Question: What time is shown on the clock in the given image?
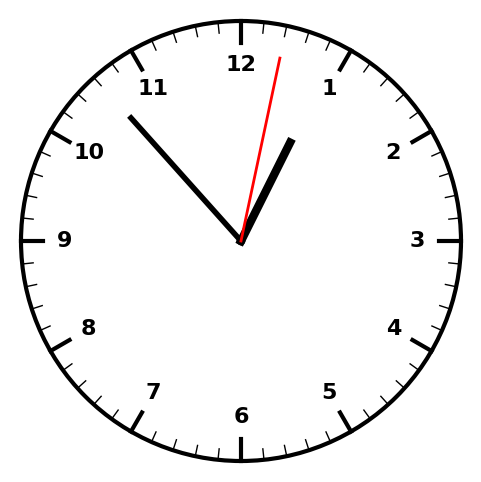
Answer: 12:53:02